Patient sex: F
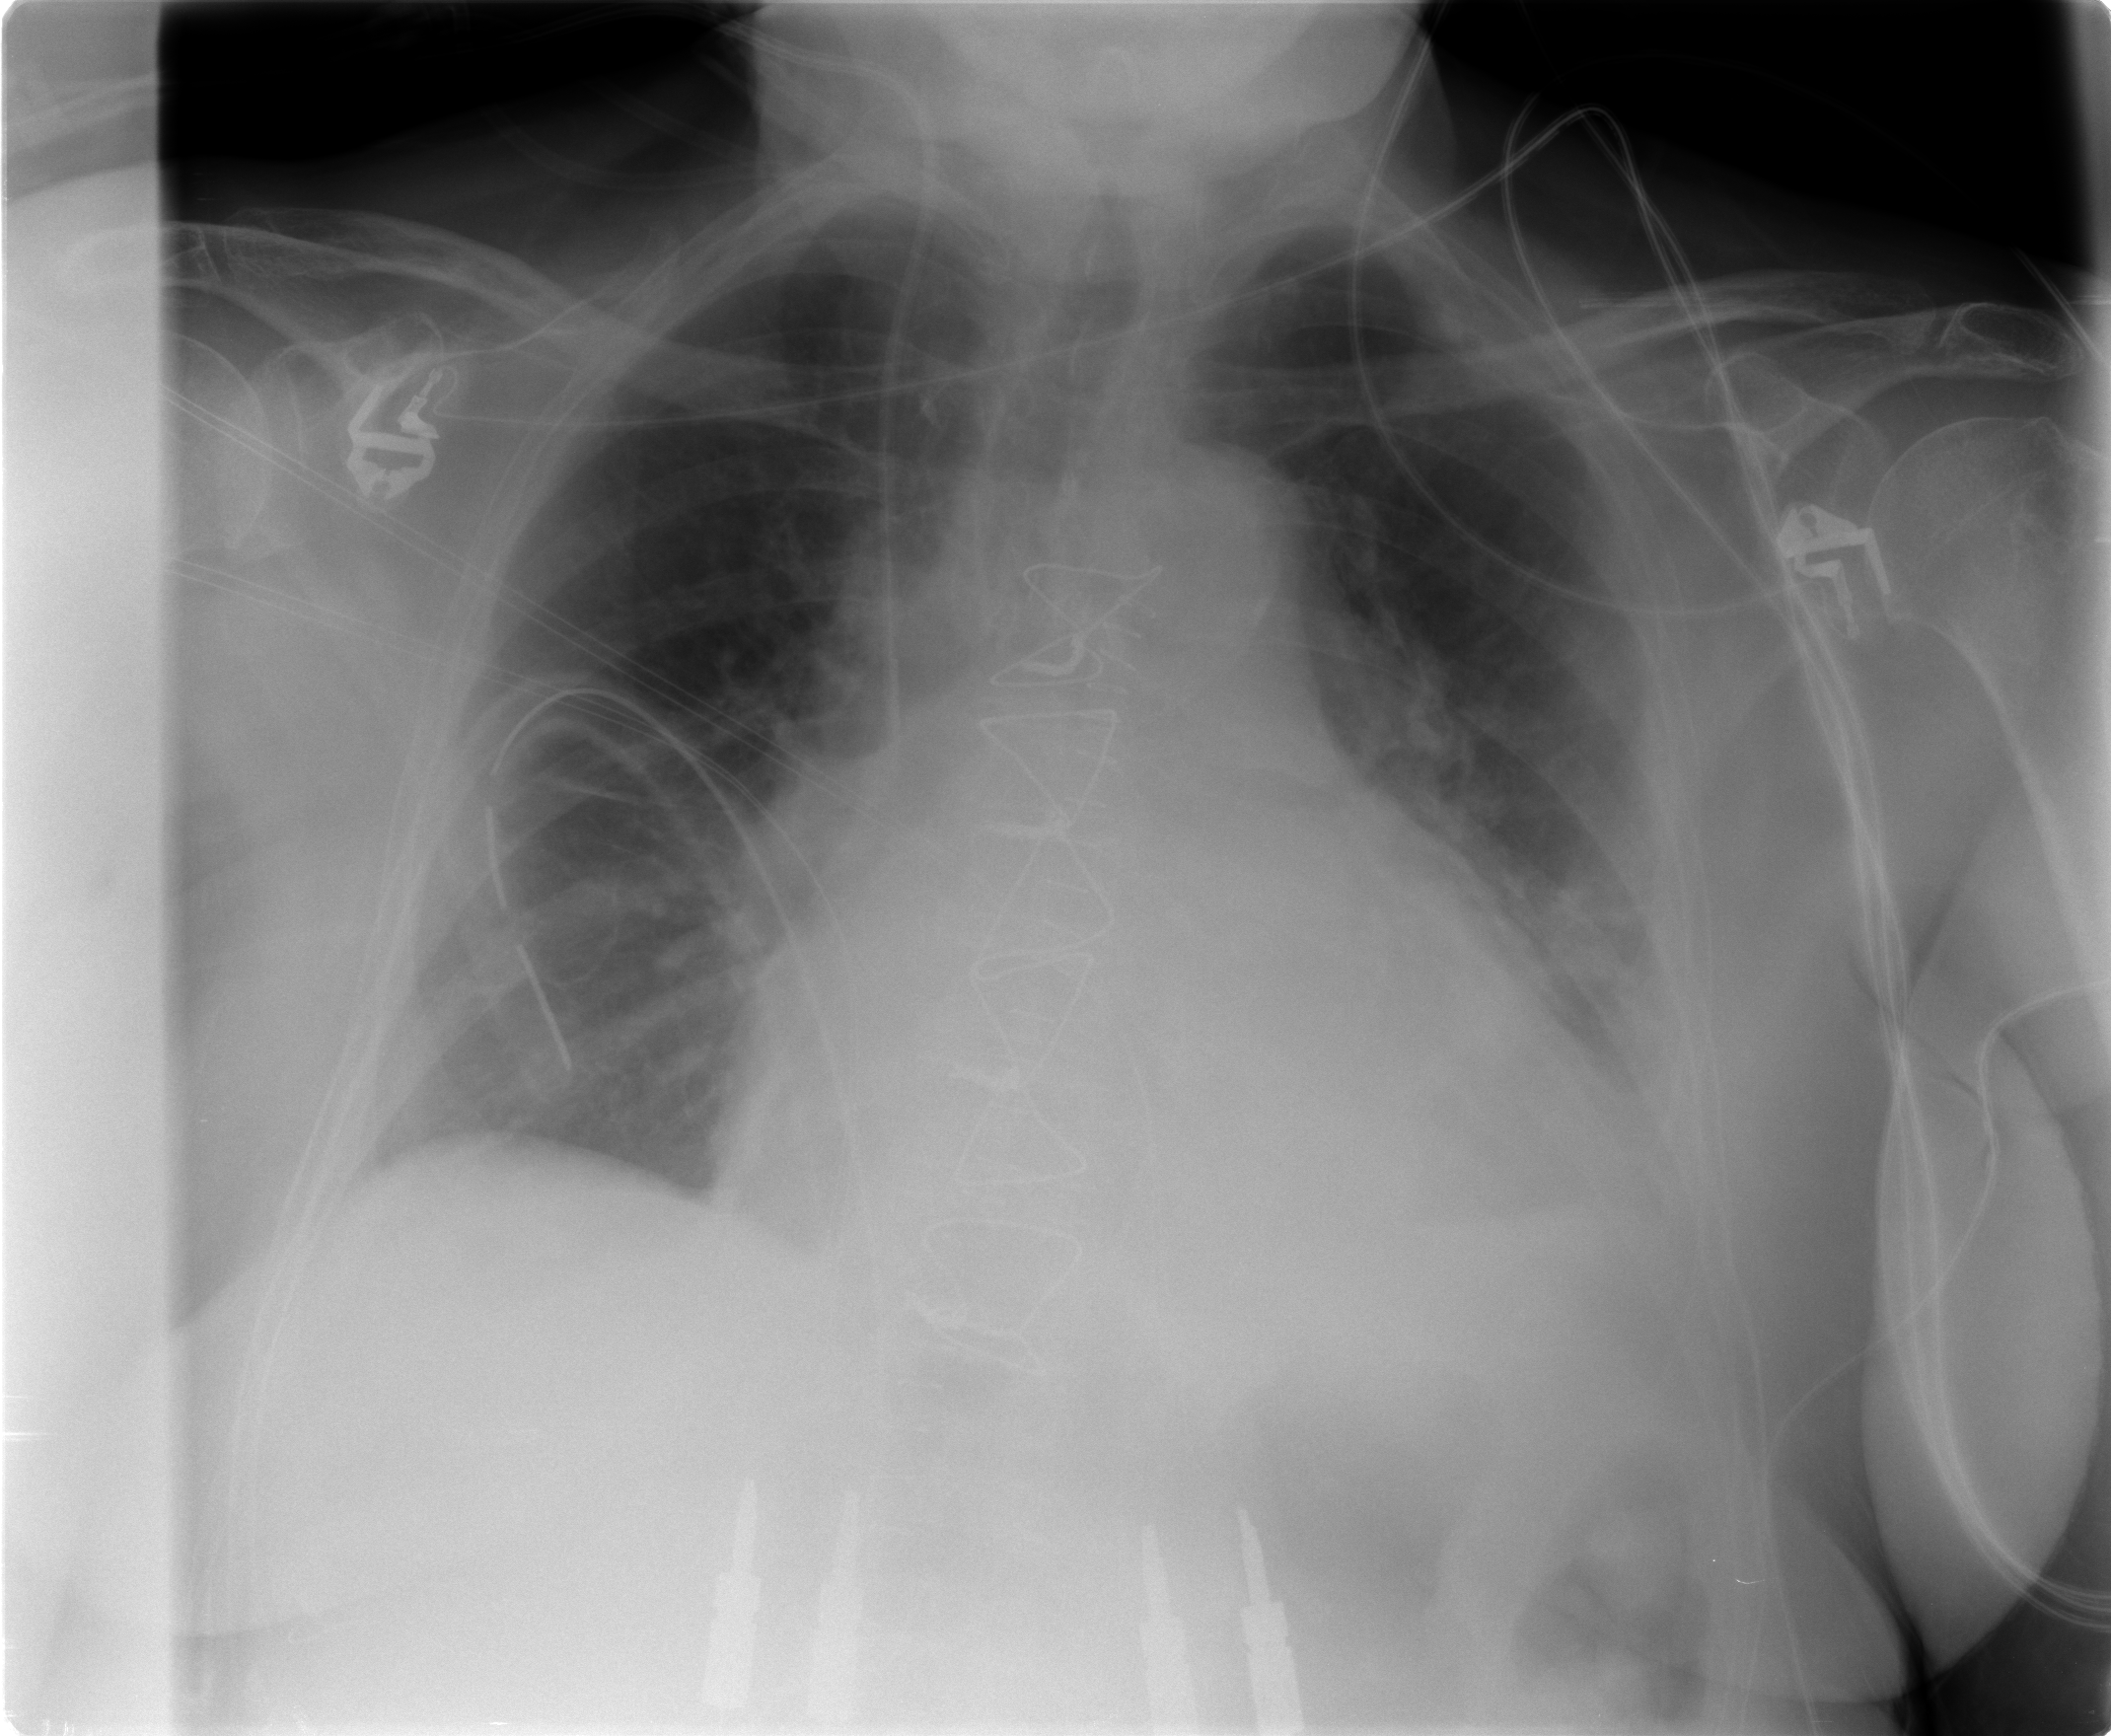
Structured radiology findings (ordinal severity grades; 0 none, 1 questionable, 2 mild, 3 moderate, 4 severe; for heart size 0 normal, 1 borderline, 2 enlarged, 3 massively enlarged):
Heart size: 3
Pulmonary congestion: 1
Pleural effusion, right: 0
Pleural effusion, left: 2
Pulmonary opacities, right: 2
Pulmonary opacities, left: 0
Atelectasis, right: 1
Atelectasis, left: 2